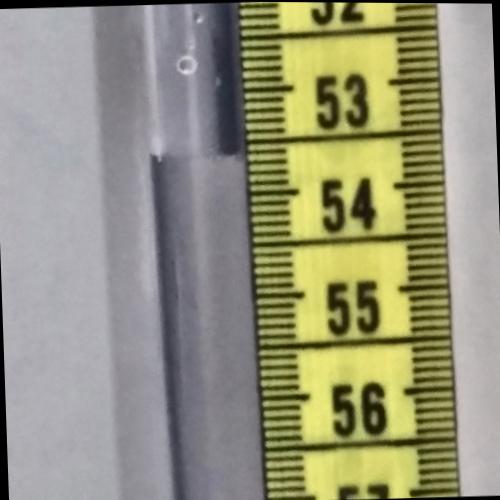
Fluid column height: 53.6 cm